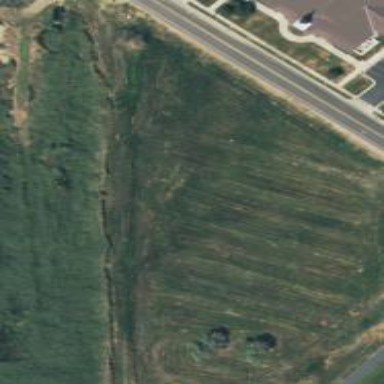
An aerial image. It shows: Natural grassy area.